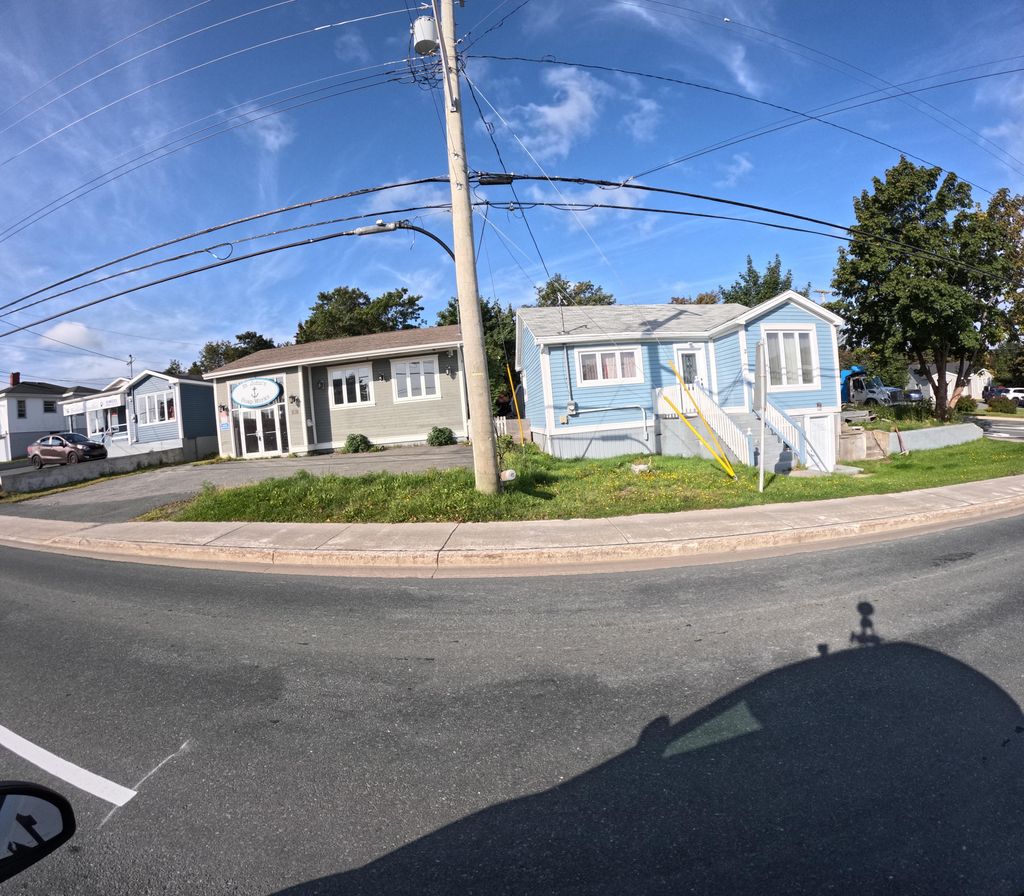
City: st_johns